Question: Win7, VS2012, MahApps.Metro.0.13.1.0, MVVMLight 4.2.30.0
I created the simplest project I could, but the system buttons (Minimize and Close) are not styled correctly.

MainWindow.xaml:
'''
<controls1:MetroWindow
x:Class="MahMetro.MainWindow"
xmlns="http://schemas.microsoft.com/winfx/2006/xaml/presentation"
xmlns:x="http://schemas.microsoft.com/winfx/2006/xaml"
xmlns:d="http://schemas.microsoft.com/expression/blend/2008"
xmlns:mc="http://schemas.openxmlformats.org/markup-compatibility/2006"
xmlns:ignore="http://www.ignore.com"
xmlns:controls1="http://metro.mahapps.com/winfx/xaml/controls"
mc:Ignorable="d ignore"
Height="300" Width="300"
Title="MVVM Light Application"
ResizeMode="CanMinimize" WindowStyle="ToolWindow"
DataContext="{Binding Main, Source={StaticResource Locator}}">
<Window.Resources>
<ResourceDictionary>
<ResourceDictionary.MergedDictionaries>
<ResourceDictionary Source="Skins/MainSkin.xaml" />
<ResourceDictionary Source="Skins/MainSkin.xaml" />
<!-- <ResourceDictionary Source="pack://application:,,,/MahApps.Metro;component/Styles/Colours.xaml" /> -->
<ResourceDictionary Source="pack://application:,,,/MahApps.Metro;component/Styles/Fonts.xaml" />
<ResourceDictionary Source="pack://application:,,,/MahApps.Metro;component/Styles/Controls.xaml" />
<ResourceDictionary Source="pack://application:,,,/MahApps.Metro;component/Styles/Accents/Blue.xaml" />
<ResourceDictionary Source="pack://application:,,,/MahApps.Metro;component/Styles/Accents/BaseLight.xaml" />
<ResourceDictionary Source="/Resources/Icons.xaml" />
<ResourceDictionary Source="/Resources/IndicatorIcons.xaml" />
</ResourceDictionary.MergedDictionaries>
</ResourceDictionary>
</Window.Resources>
<Grid x:Name="LayoutRoot">
<TextBlock FontSize="36"
FontWeight="Bold"
Foreground="Purple"
Text="{Binding WelcomeTitle}"
VerticalAlignment="Center"
HorizontalAlignment="Center"
TextWrapping="Wrap" />
</Grid>
'''
I think I followed the QuickStart correctly -- what have I overlooked?
Thanks --
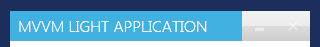
Answer: Try adding
'''
<ResourceDictionary Source="pack://application:,,,/MahApps.Metro;component/Styles/Colors.xaml" />
'''
instead of the commented line you got
'''
<!-- <ResourceDictionary Source="pack://application:,,,/MahApps.Metro;component/Styles/Colours.xaml" /> -->
'''
Note the change in spelling for the resource file. You need 'Colors.xaml' instead of 'Colours.xaml' and it should work fine.
Without 'Colors.xaml' you should have seen warnings such as:
'''
System.Windows.ResourceDictionary Warning: 9 : Resource not found; ResourceKey='SemiTransparentWhiteBrush'
'''
that indicates the 'Brush' required by those control's are missing and they are as we can guess defined in 'Colors.xaml'. So adding that resource should sort your issue out.